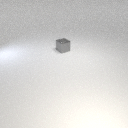
small gray metal cube